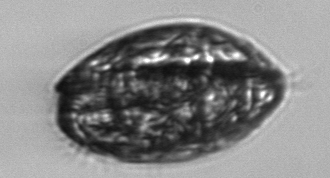
Label: Pleuronema